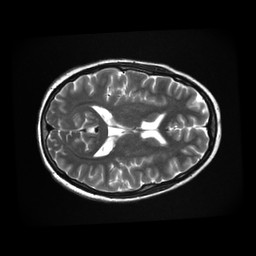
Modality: T2w
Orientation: axial
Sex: female
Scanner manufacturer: ge
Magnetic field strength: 3 T
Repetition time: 5 s
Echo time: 0.101 s